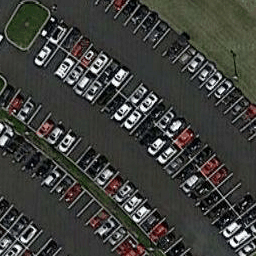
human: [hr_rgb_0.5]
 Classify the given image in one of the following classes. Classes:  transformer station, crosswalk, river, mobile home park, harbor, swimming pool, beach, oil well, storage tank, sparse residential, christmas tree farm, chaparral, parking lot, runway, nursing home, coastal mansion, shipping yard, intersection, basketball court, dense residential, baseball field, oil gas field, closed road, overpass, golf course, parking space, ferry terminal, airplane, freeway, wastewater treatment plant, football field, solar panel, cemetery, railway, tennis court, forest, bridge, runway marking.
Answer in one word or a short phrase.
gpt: parking lot